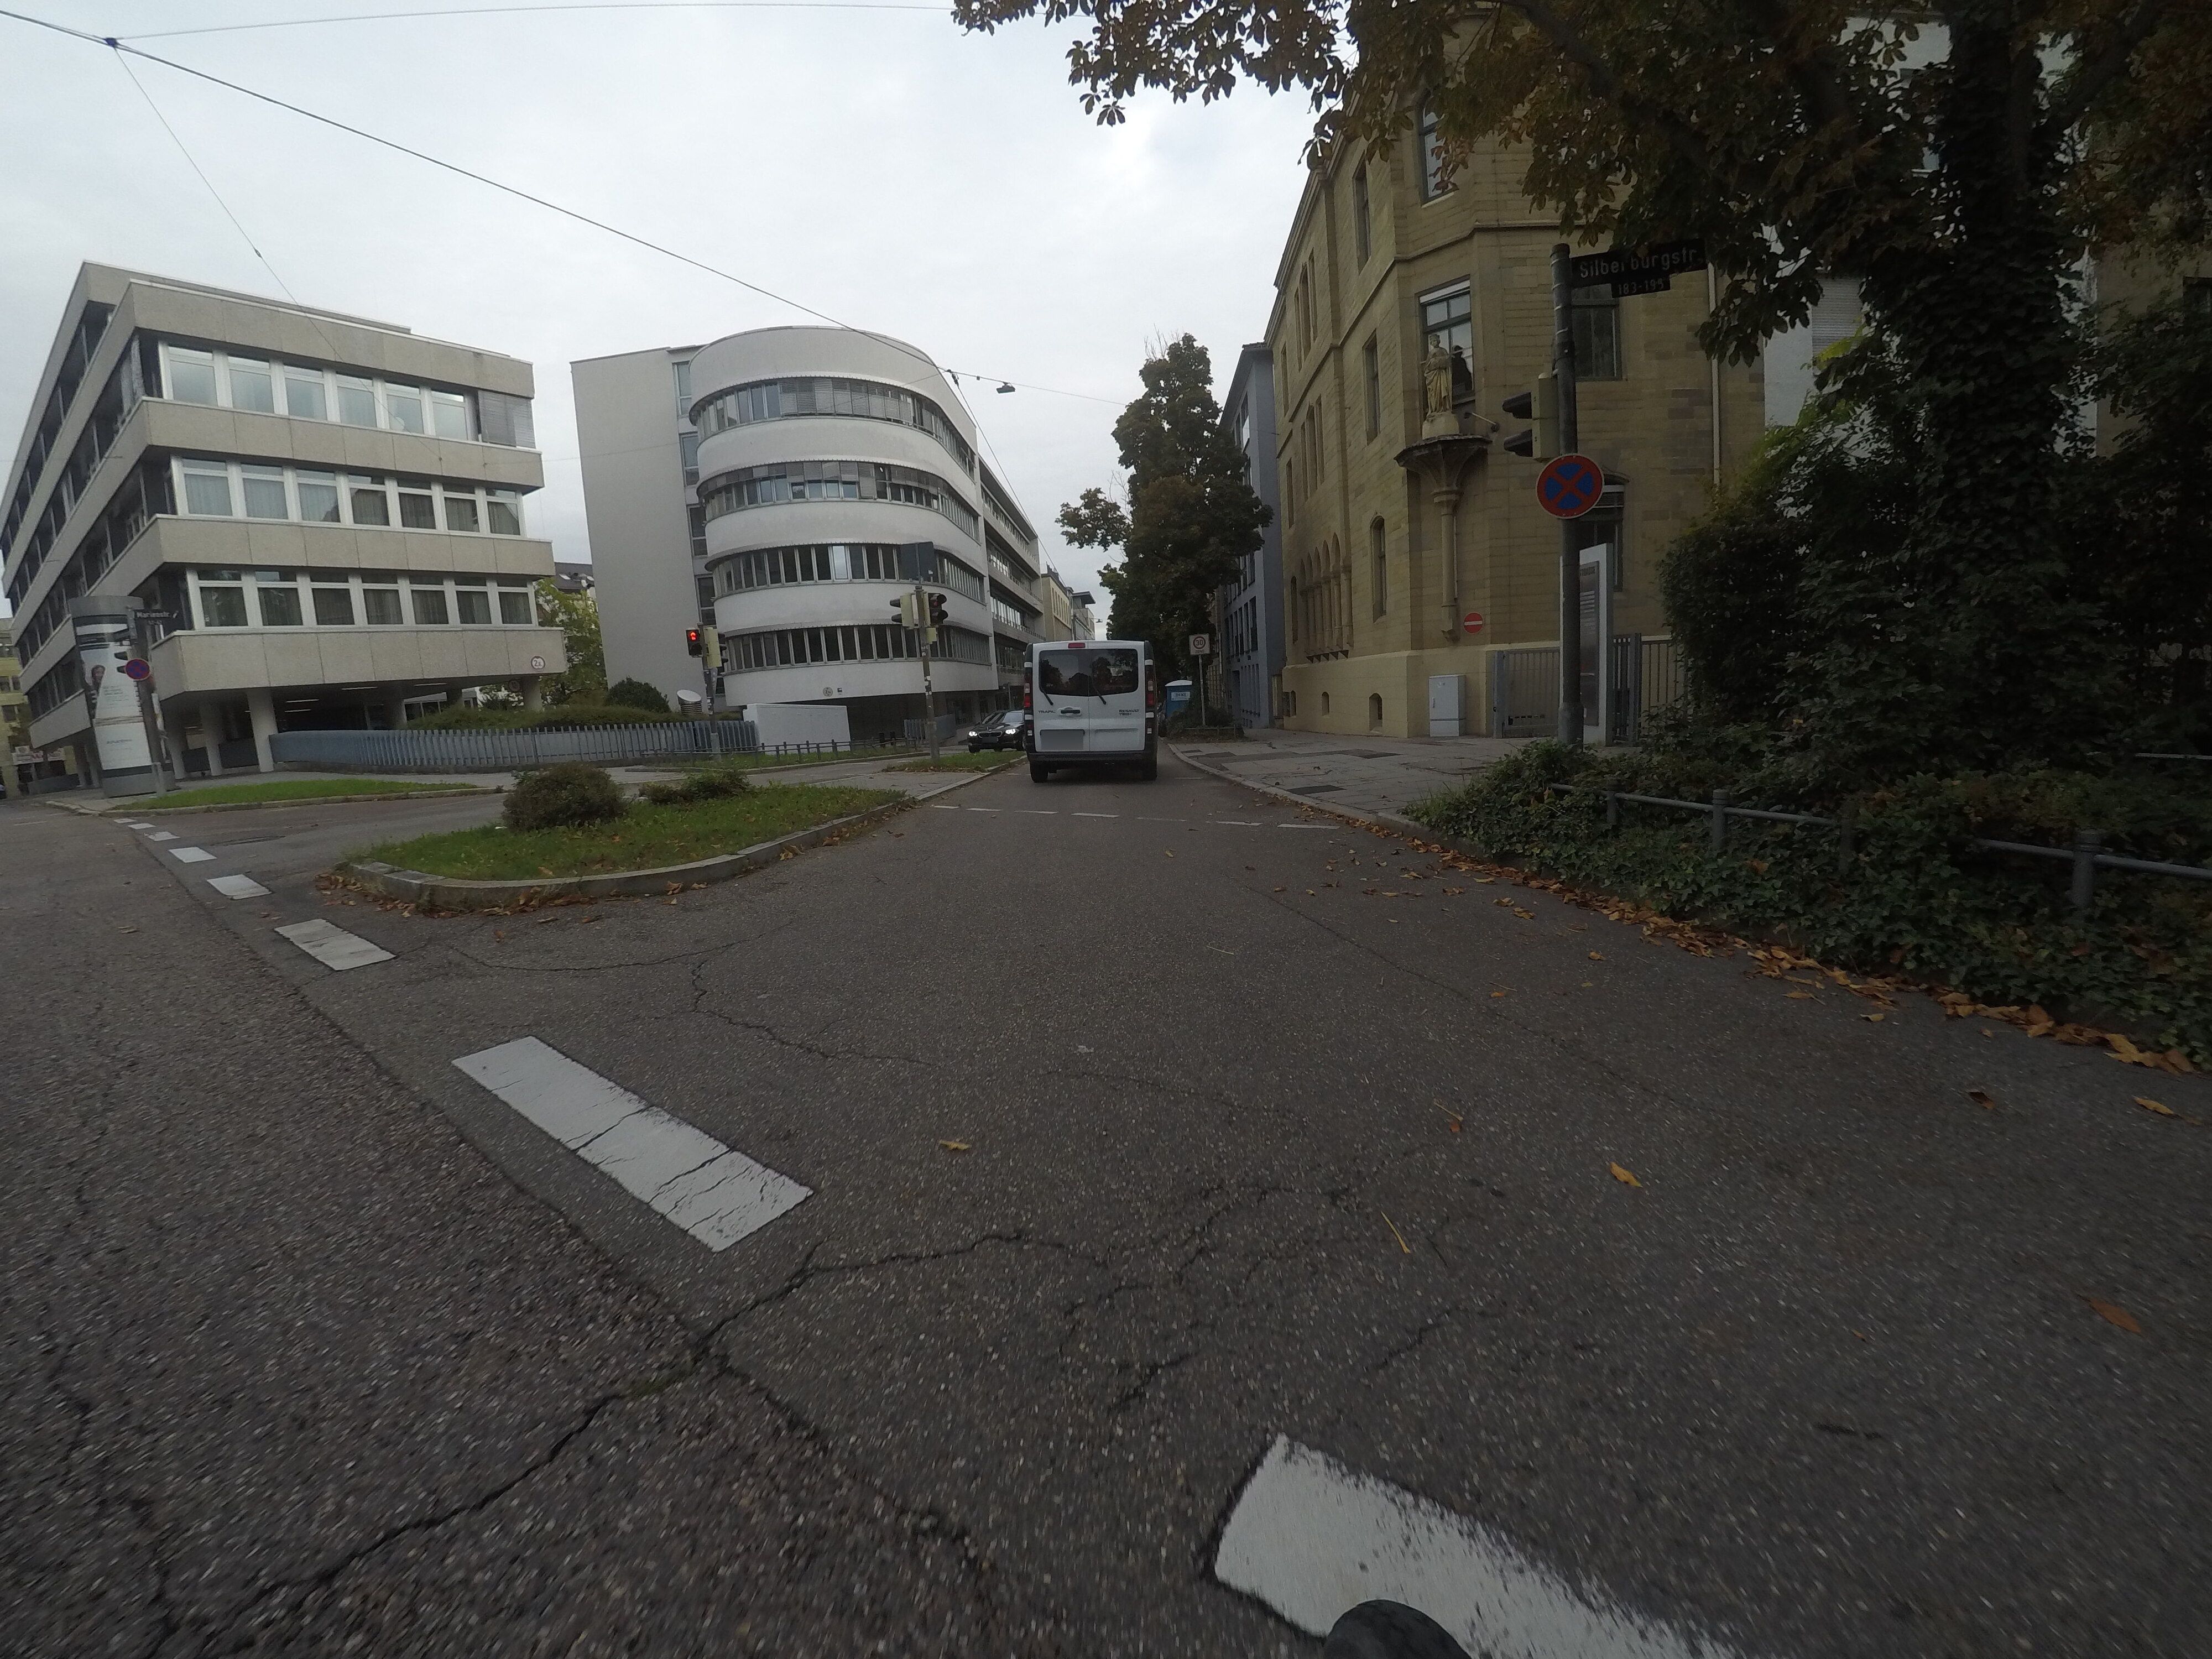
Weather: cloudy
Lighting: day
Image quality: good
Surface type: walking surface
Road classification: residential
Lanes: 4
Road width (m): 6.9
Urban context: urban centre
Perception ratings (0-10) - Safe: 6.92, Lively: 8.68, Beautiful: 4.37, Boring: 1.4, Depressing: 3.11, Wealthy: 7.91